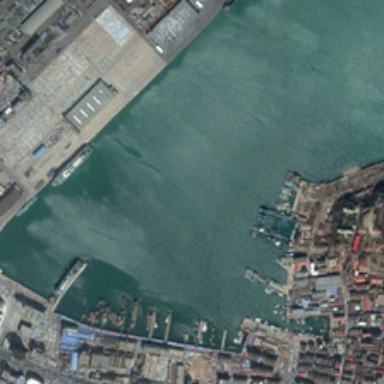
Several boats are in a port near many buildings .